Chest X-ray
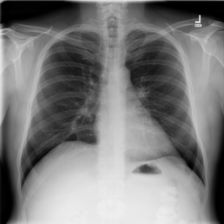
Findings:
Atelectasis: negative
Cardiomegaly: negative
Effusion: negative
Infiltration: negative
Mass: negative
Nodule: negative
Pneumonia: negative
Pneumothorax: negative
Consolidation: negative
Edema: negative
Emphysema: negative
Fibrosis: negative
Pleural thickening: negative
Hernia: negative